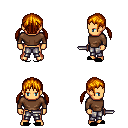
a pixel art fantasy rpg character, male body template, human, tanned skin, brown long-sleeve shirt, metal pants, dark blonde twin-tailed hairstyle, black slippers, dagger, four views (front, back, left, right), 2x2 character sprite sheet, small pixel art, hard edges, no anti-aliasing